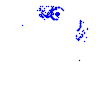
Particle: pion